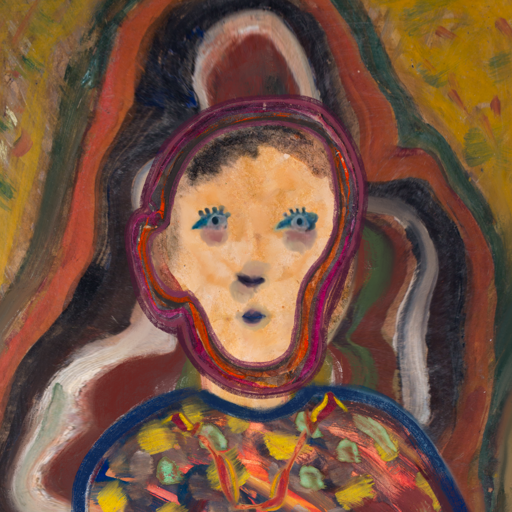
Background: AfterRaid, Head And Neck Front: Childish, Face Front: Hill_Girl, Bust: Mother_And_Son_Mother, Hair Front: Hypocrite, Head Accessory: Blank, Second Necklace: Gypsy_Mother_1, Necklace: Blank, Baby: Blank